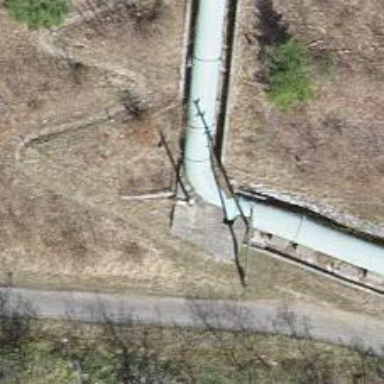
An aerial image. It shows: Pipeline structure.